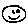
Label: smiley face